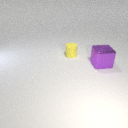
small yellow rubber cylinder behind large purple metal cube